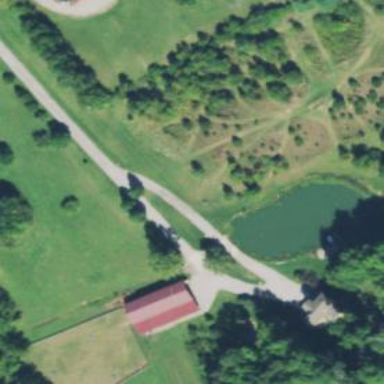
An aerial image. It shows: Driveway leading to service road.